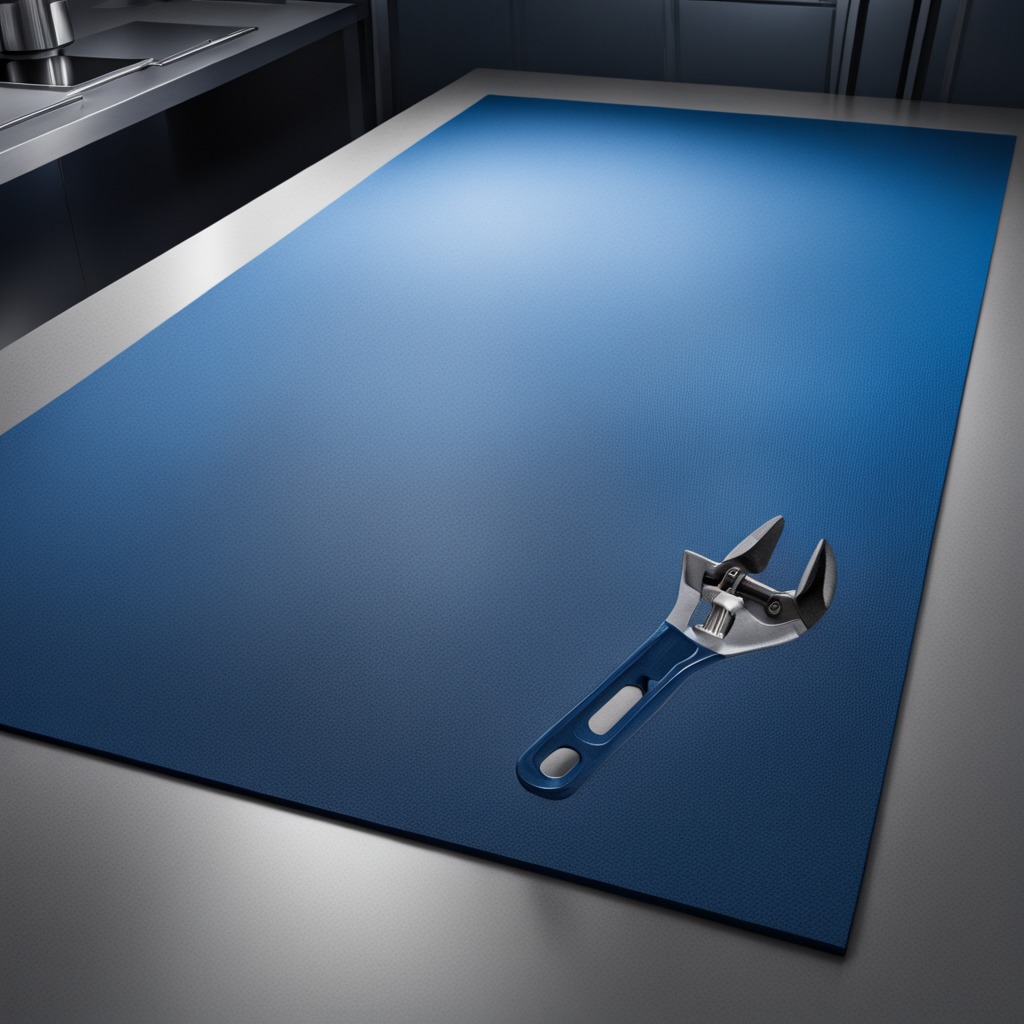
An wrench lying on the clean granite tabletop covered with a blue rubber mat inside a workshop under bright overhead lighting crisp shadows high clarity worn but beneath the mat